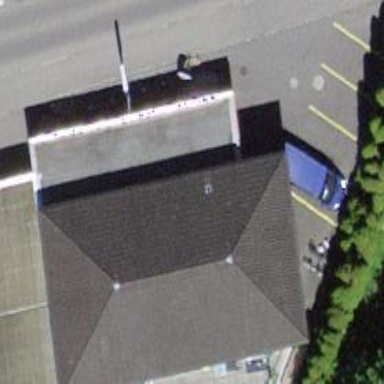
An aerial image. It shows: Fuel station.